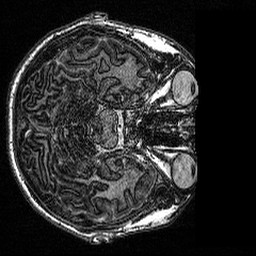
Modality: MP2RAGE
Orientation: axial
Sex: male
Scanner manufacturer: siemens
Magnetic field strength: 3 T
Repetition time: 5 s
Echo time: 0.00292 s